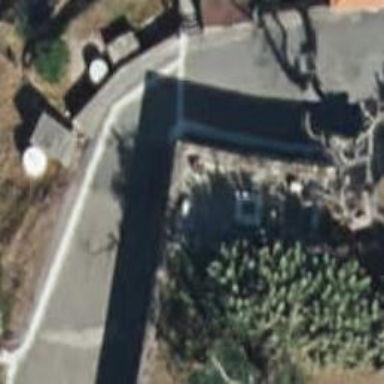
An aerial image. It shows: Wall barrier.